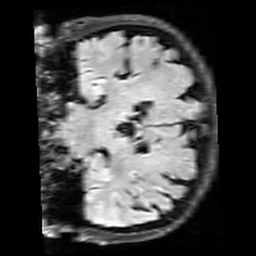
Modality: FLAIR
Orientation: coronal
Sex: female
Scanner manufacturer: siemens
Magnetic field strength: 3 T
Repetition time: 10 s
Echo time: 0.09 s